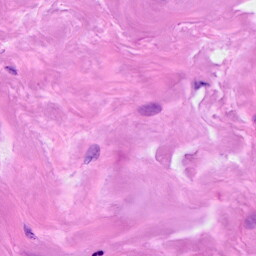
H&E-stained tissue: Breast